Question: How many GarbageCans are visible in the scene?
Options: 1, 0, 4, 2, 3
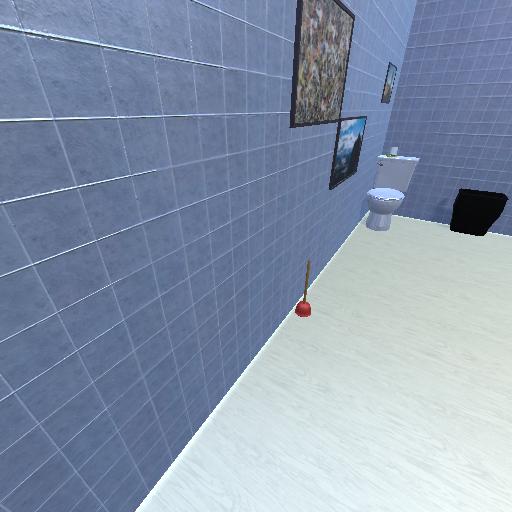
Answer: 1